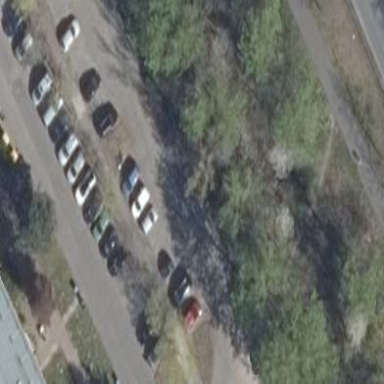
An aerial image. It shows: Street side parking area.